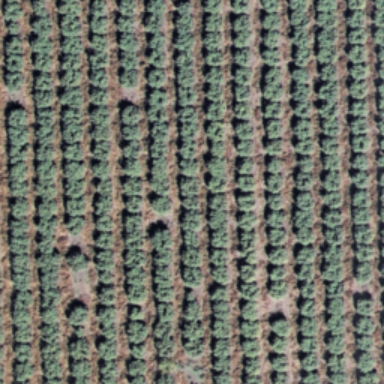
There is a piece of formland .